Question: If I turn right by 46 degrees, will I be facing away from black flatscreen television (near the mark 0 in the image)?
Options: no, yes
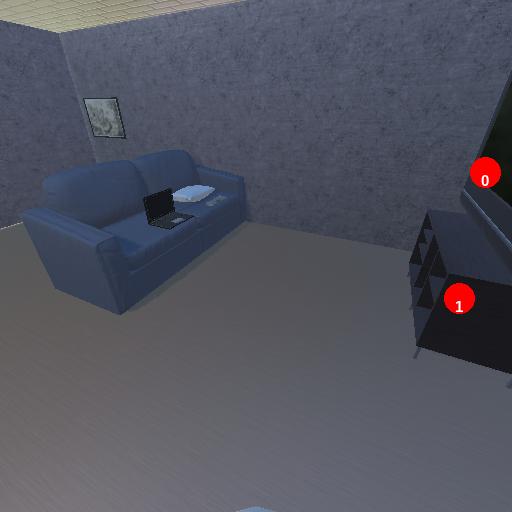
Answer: no